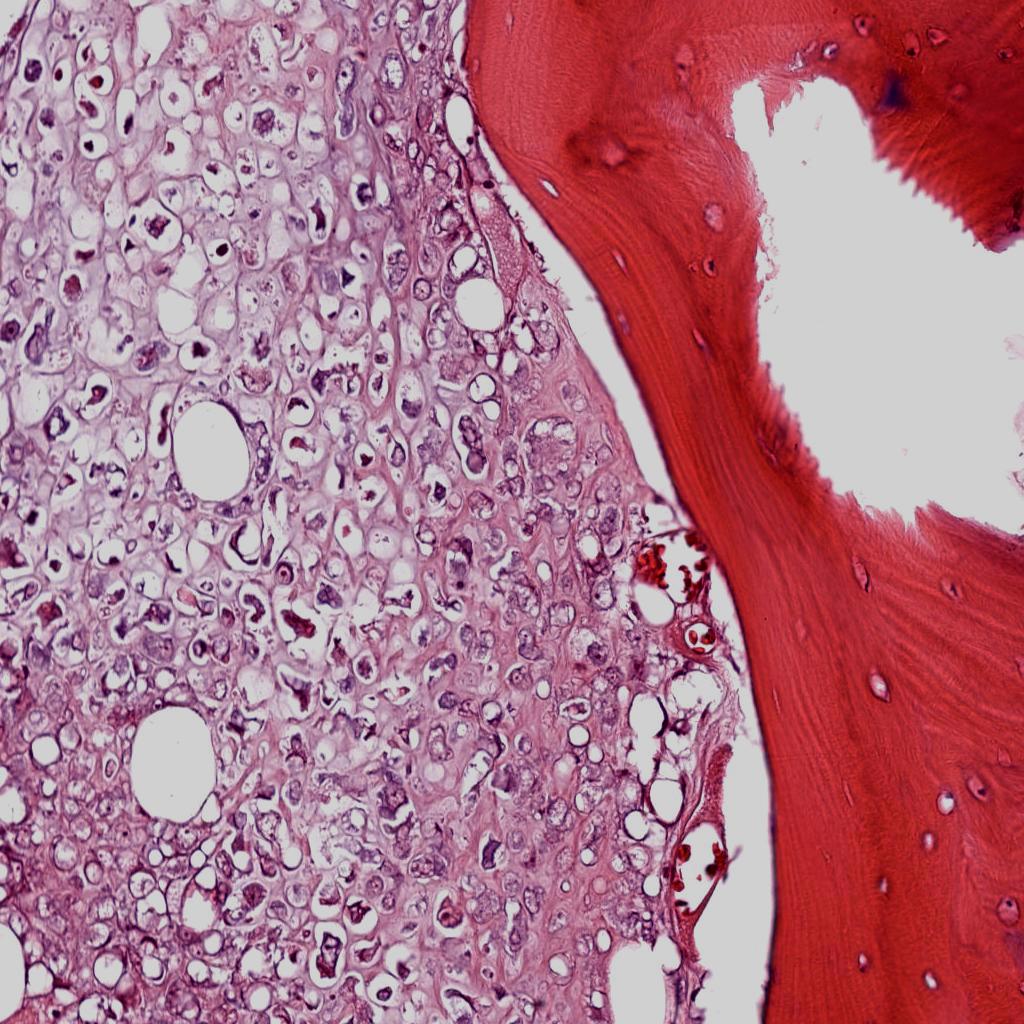
Label: Viable